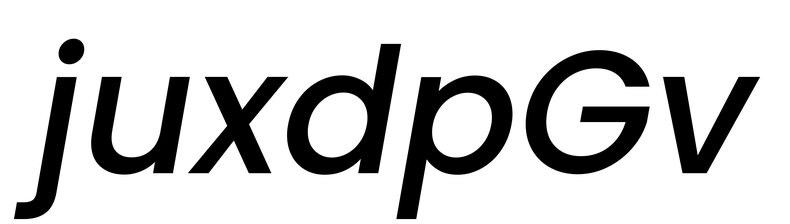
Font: Poppins-MediumItalic